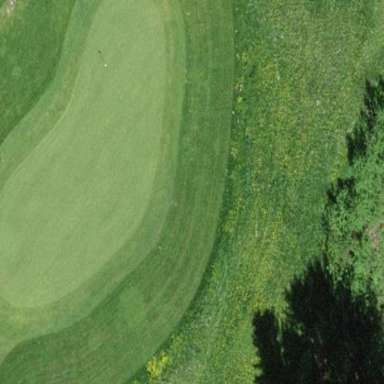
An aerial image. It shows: Green golf area with grass land use.